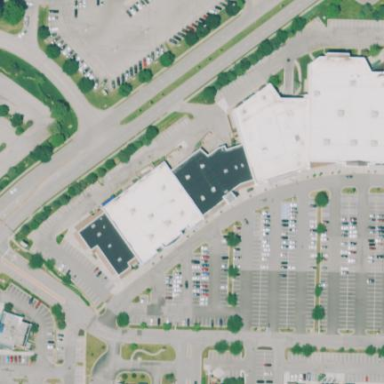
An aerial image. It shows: Retail area.